Question: I have the following template helper for outputting the first {{url}} and all the {{thumb}}
however I want to skip the first item if the {{thumb}} not sure how to do this in the map function.
'''
Template.motionPictures.helpers({
posts: function() {
return Posts.find({}, {fields: {thumb: 1, url: 1}}).map(function(post, index) {
if (index === 0) {
return post;
} else {
delete post.url;
return post;
}
});
}
});
'''
When I console.log the posts array, I get the following

This is what I expected but I want the first object in the array to only show its {{url}} not is {{thumb}} so far all the suggestions just delete the object in total, or not at all.
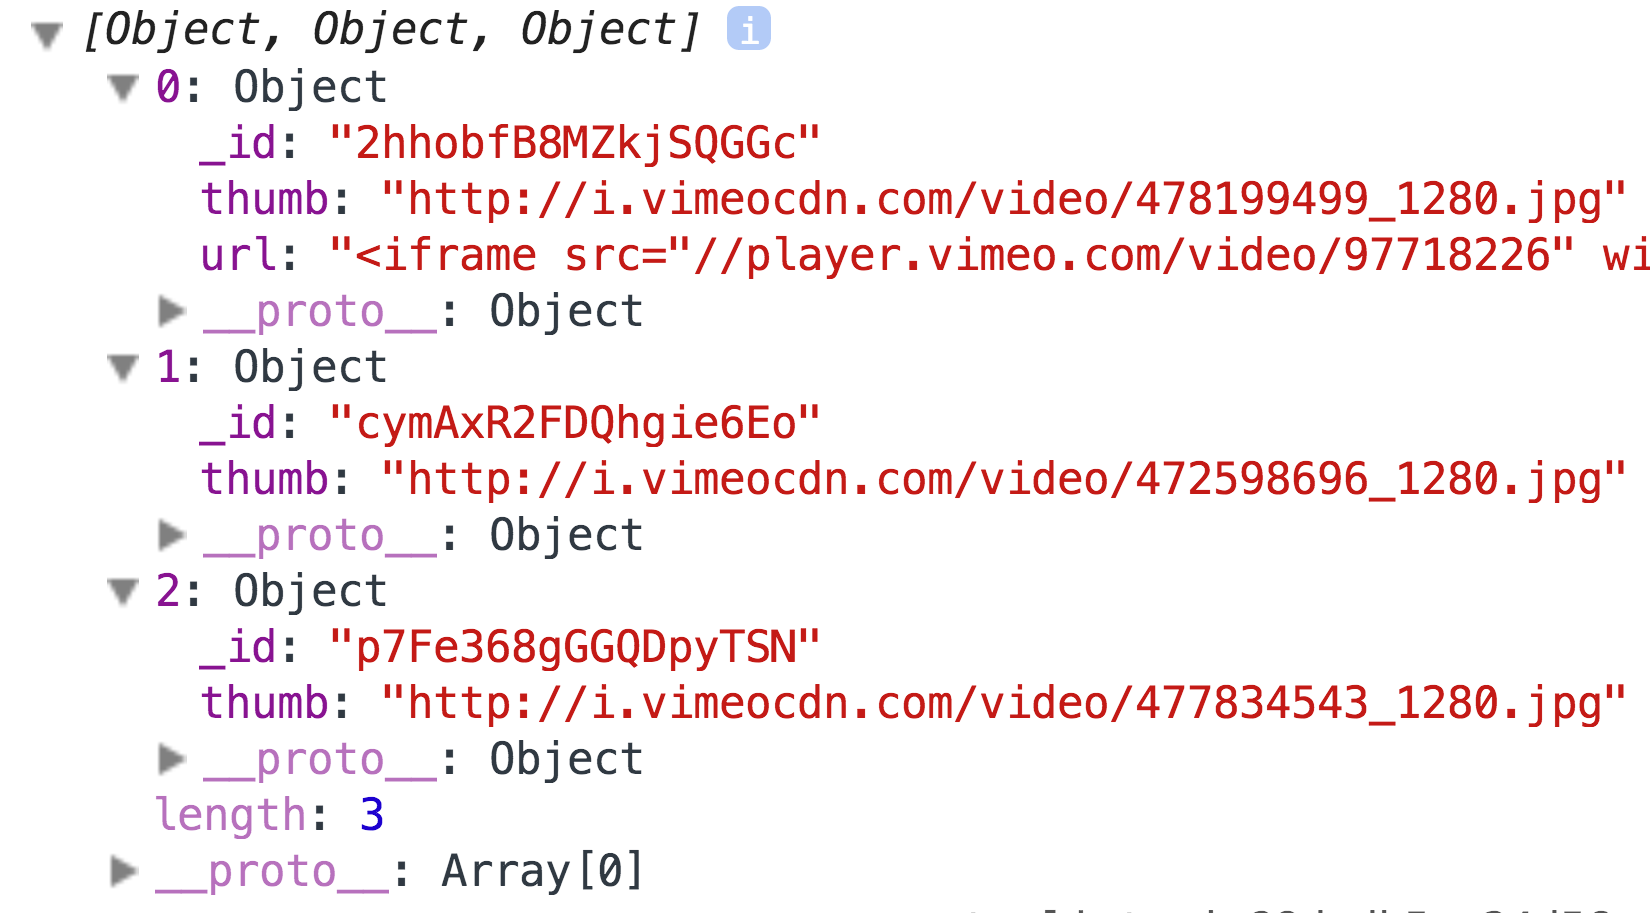
Answer: Ok so you both had good advice but I didn't realize what I had to do until I did that console .log.
The following code worked just as I wanted it to
'''
Template.motionPictures.helpers({
posts: function() {
return Posts
.find({}, {fields: {thumb: 1, url: 1}, sort: {createdAt: -1}})
.map(function(post, index) {
if (index === 0) {
delete post.thumb;
return post;
} else {
delete post.url;
return post;
}
});
}
});
'''